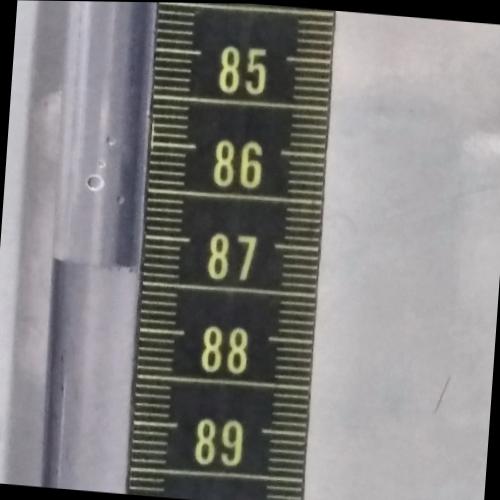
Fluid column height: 87.3 cm